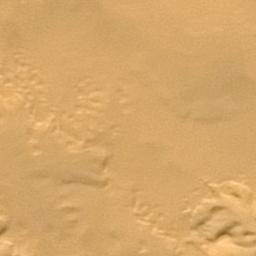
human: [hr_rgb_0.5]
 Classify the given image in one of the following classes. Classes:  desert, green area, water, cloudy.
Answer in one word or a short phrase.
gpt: desert